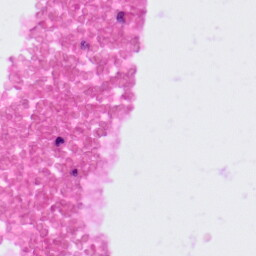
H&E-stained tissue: Colon